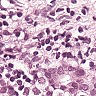
Metastatic tissue present: yes